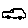
Label: car